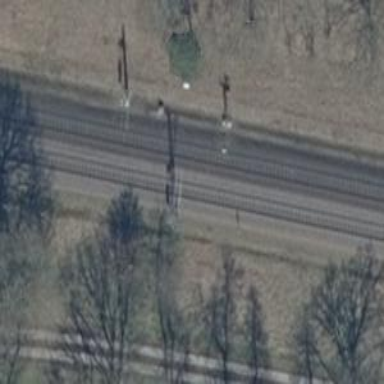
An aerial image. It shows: Railway signal.